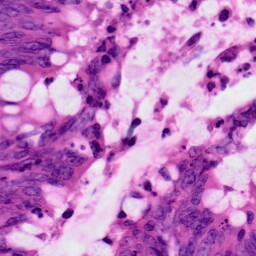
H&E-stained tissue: Colon